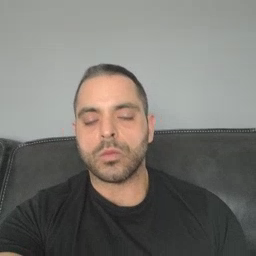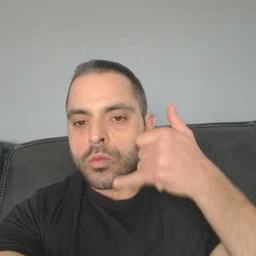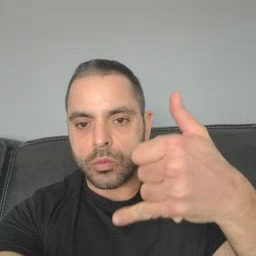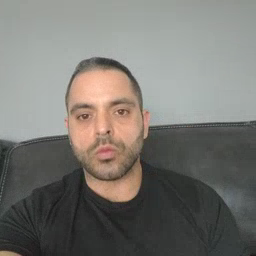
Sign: callonphone